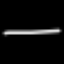
Label: line